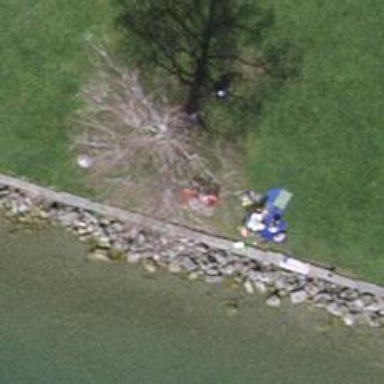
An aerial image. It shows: Red bench.